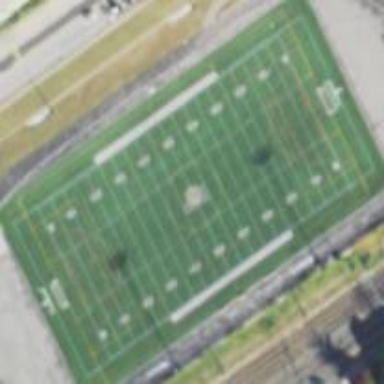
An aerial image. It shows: Pitch for American football.